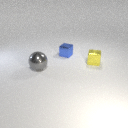
small blue metal cube to the left of small yellow metal cube